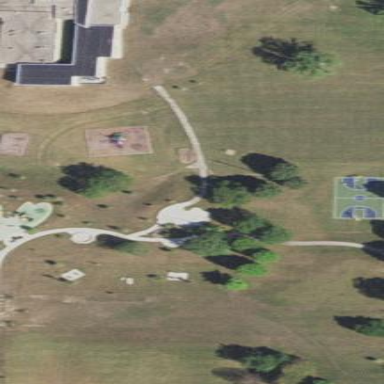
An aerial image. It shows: Park.